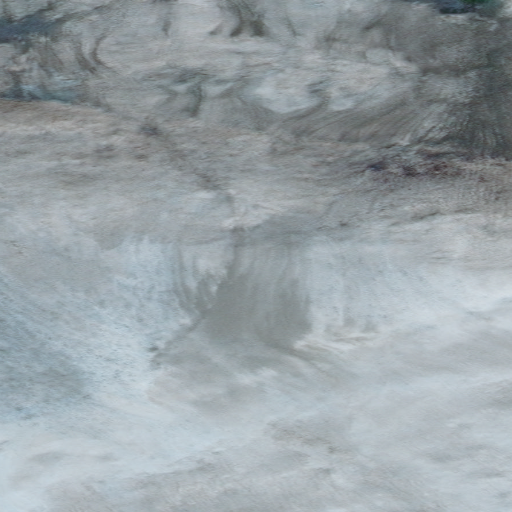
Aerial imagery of mountain in Alaska named Milokrawlok Mountain containing only unknown